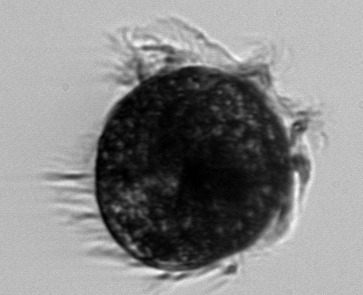
Label: Pelagostrobilidium